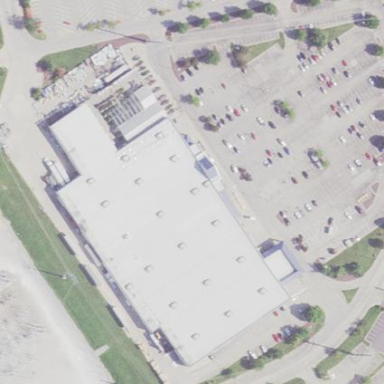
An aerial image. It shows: Retail building.